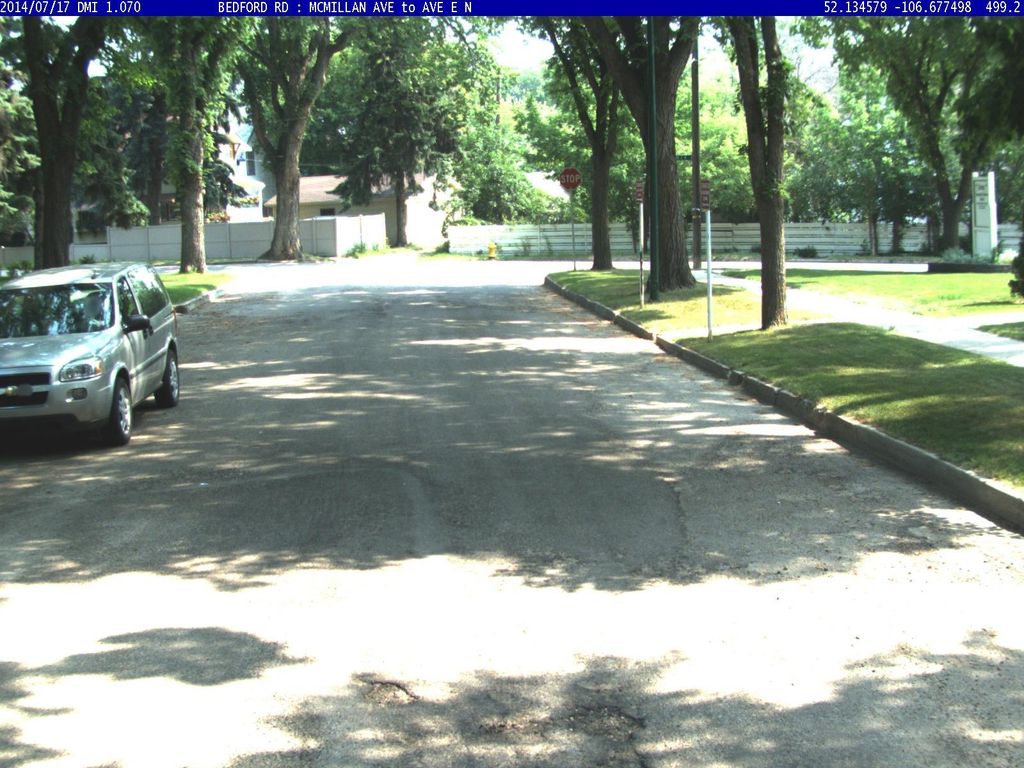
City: saskatoon